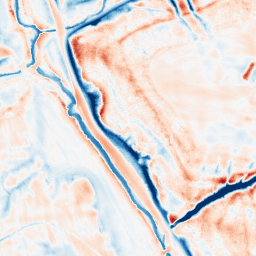
Category: trend_removal
Decomposition family: local_polynomial
Decomposition parameters: window_size: 21
degree: 1
Upsampling method: sinc_hamming
Upsampling parameters: scale: 2
kernel_size: 16
Upsampling scale: 2